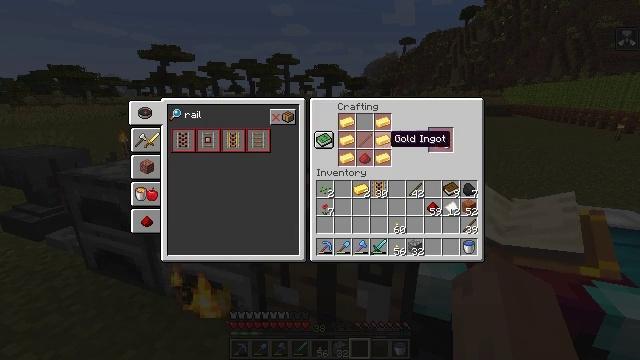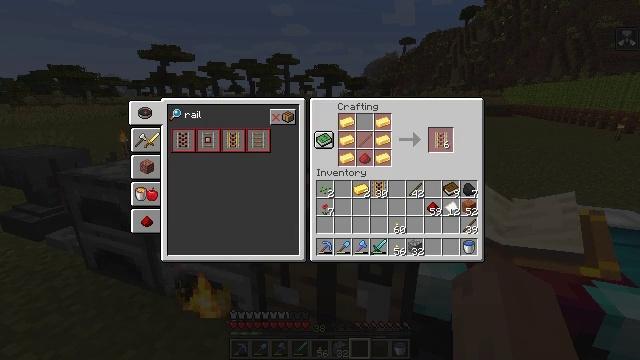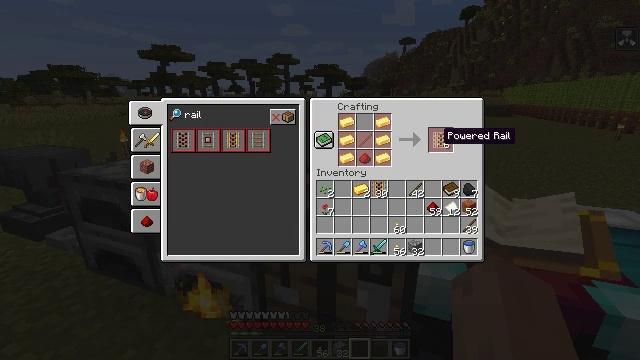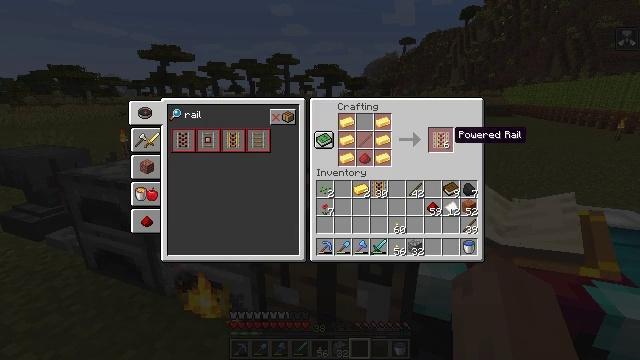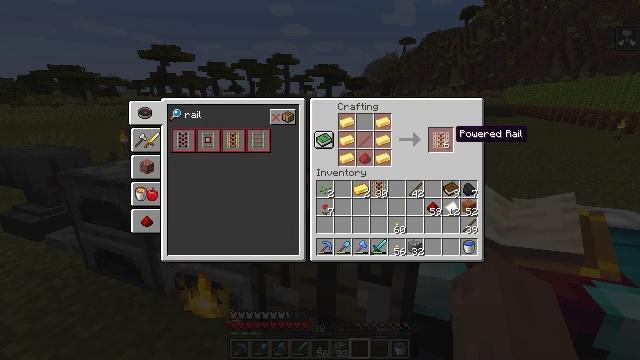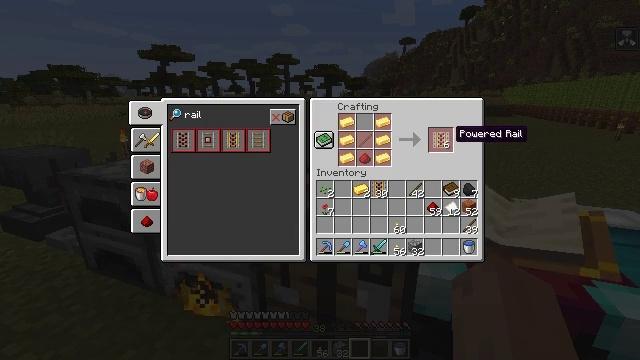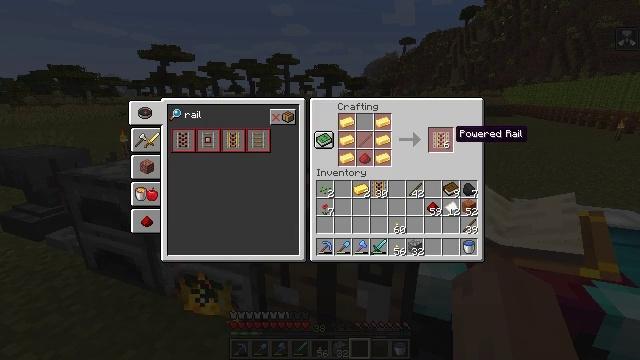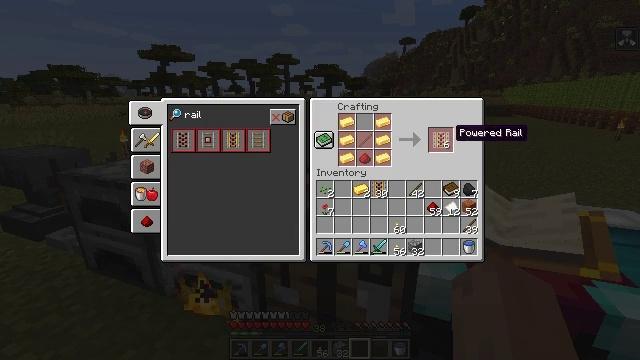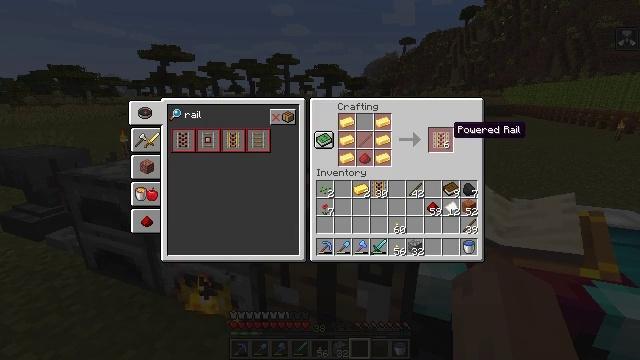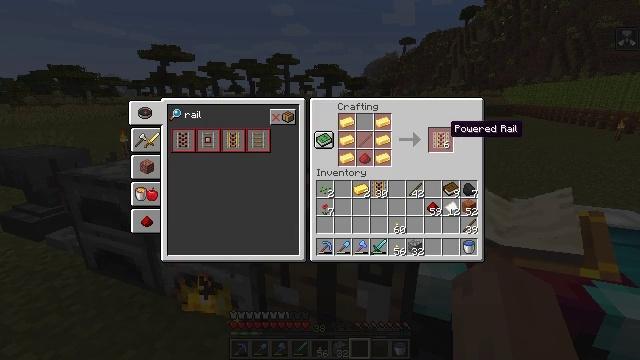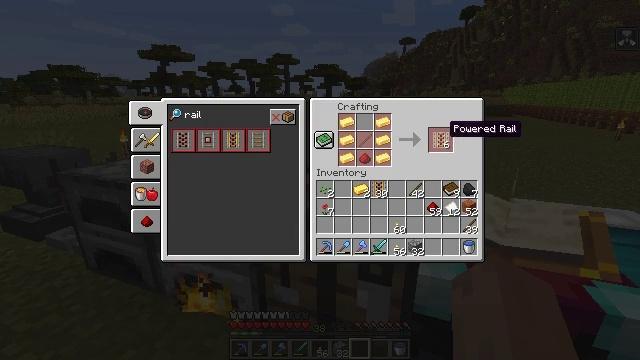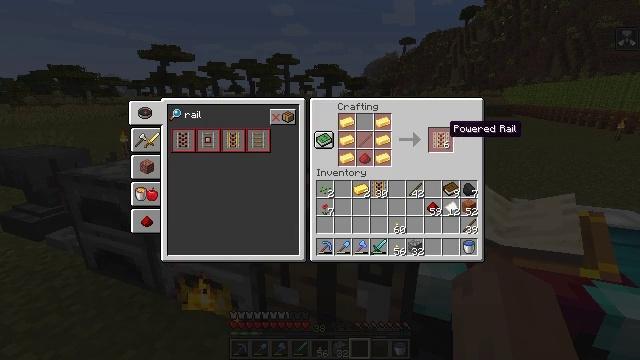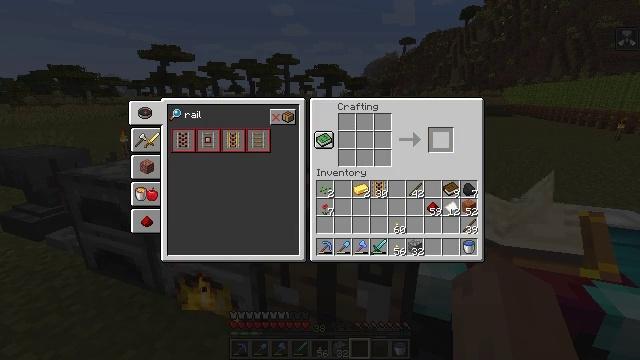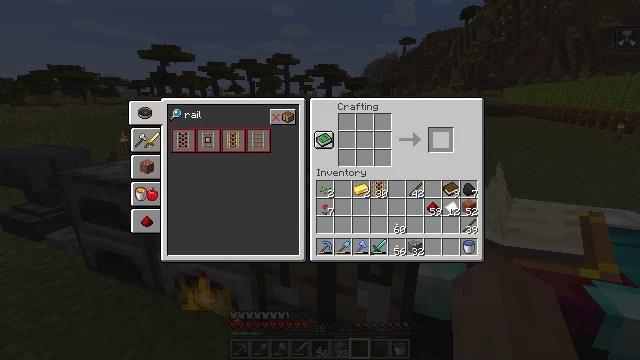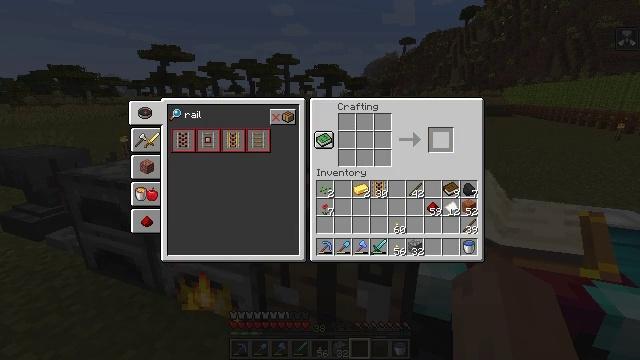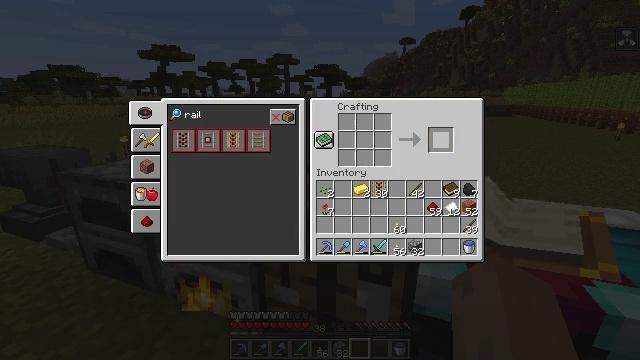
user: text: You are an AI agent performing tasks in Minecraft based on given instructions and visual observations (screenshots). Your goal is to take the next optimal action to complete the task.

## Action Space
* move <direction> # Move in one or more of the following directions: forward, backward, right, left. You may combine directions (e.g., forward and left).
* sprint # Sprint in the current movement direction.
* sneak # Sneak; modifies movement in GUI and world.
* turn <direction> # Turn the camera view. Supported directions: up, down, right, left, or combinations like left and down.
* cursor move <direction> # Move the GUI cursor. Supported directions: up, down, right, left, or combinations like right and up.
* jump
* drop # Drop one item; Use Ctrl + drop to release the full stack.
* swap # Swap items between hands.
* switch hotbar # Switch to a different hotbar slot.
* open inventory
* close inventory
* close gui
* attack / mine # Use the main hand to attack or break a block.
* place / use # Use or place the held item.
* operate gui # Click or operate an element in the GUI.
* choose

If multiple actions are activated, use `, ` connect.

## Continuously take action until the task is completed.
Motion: motion action
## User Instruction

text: Drop wheat seeds.
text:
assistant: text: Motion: cursor move right
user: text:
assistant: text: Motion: cursor move right
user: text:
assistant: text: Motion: cursor move right
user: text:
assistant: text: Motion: no_op
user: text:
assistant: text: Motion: no_op
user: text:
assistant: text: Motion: no_op
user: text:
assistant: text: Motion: no_op
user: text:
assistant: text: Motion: no_op
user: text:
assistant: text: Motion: no_op
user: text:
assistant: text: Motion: no_op
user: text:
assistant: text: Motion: no_op
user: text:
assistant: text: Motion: operate gui
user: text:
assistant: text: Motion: operate gui
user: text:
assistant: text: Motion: no_op
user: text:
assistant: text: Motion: no_op
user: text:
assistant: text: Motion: no_op
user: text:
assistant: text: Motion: no_op
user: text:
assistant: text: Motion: no_op
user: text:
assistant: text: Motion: no_op
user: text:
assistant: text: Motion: no_op
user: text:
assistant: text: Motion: no_op
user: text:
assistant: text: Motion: no_op
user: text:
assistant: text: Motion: no_op
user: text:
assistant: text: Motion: no_op
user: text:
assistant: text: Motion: no_op
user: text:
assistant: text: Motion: no_op
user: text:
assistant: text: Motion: no_op
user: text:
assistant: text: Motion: no_op
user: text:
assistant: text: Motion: no_op
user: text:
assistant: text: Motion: no_op